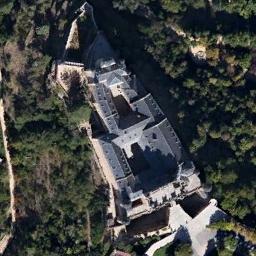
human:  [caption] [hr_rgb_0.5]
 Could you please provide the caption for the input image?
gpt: Some trees are beside the palace .

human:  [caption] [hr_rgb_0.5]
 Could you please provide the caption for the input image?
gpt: The palace is surrounded by trees .

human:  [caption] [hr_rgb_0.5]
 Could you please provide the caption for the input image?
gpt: The dark gray palace with courtyards is surrounded by a forest .

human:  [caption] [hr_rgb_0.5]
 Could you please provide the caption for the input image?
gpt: There are many round lawns near the palace .

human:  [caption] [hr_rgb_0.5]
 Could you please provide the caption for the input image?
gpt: There are many green trees around the black palace .